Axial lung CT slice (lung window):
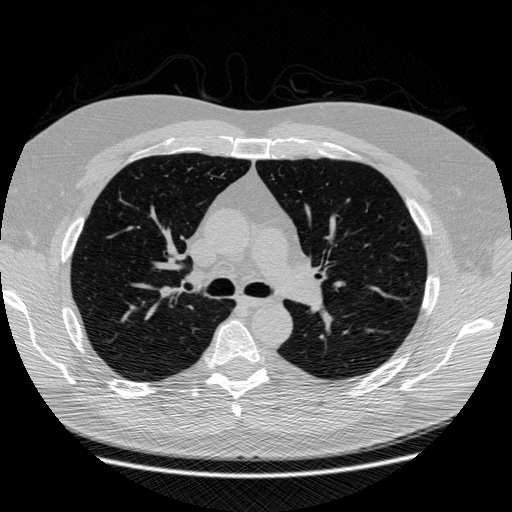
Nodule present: no